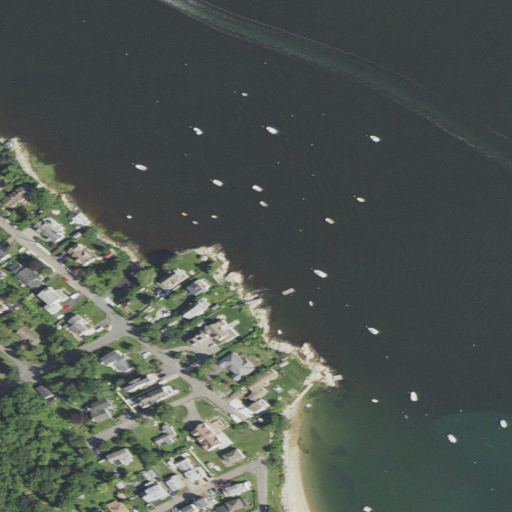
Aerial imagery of rocks in Massachusetts named Fishing Rocks containing open water, medium intensity development, low intensity development, open development, barren land, and high intensity development